Question: I currently have a Python project on Git. The repo has 2 different remotes; one called 'origin' and another called 'github'. There is a Jenkins job that triggers when a commit is made to 'origin/master' and it runs unittests with the command 'nosetests-3.2 -v'. When the tests finish successfully, I want the Jenkins job to push to 'github/master'. I tried using the GitPublisher post-build action, but I get the following error:
'''
ERROR: Publisher hudson.plugins.git.GitPublisher aborted due to exception
hudson.AbortException: No repository found for target repo name github
at hudson.plugins.git.GitPublisher.perform(GitPublisher.java:330)
at hudson.tasks.BuildStepMonitor$3.perform(BuildStepMonitor.java:45)
at hudson.model.AbstractBuild$AbstractBuildExecution.perform(AbstractBuild.java:761)
at hudson.model.AbstractBuild$AbstractBuildExecution.performAllBuildSteps(AbstractBuild.java:721)
at hudson.model.Build$BuildExecution.post2(Build.java:183)
at hudson.model.AbstractBuild$AbstractBuildExecution.post(AbstractBuild.java:670)
at hudson.model.Run.execute(Run.java:1766)
at hudson.model.FreeStyleBuild.run(FreeStyleBuild.java:43)
at hudson.model.ResourceController.execute(ResourceController.java:98)
at hudson.model.Executor.run(Executor.java:374)
'''
What am I doing wrong? This is what my GitPublisher config looks like:

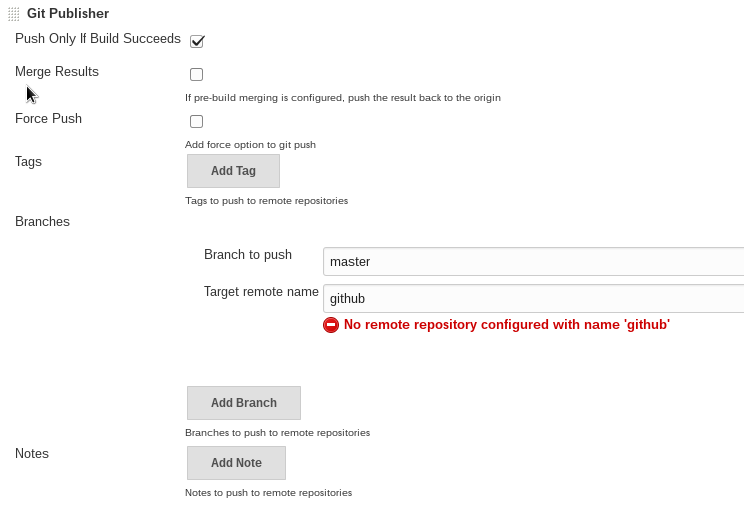
Answer: Comment copy/pasted into an answer so that it can be accepted:
> Remotes are not synced when you do a git push. Are you sure that the git repo that Jenkins is using has the 'github' remote?